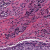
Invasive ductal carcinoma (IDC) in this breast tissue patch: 0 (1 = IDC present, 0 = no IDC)